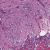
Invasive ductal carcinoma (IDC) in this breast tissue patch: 1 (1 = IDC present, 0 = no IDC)